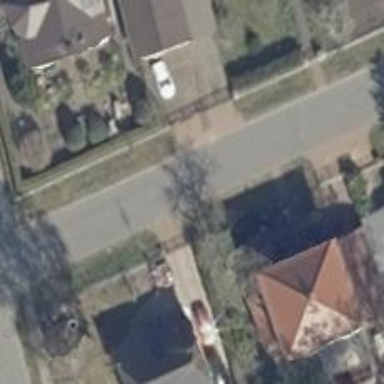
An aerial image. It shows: Asphalt road in residential area.